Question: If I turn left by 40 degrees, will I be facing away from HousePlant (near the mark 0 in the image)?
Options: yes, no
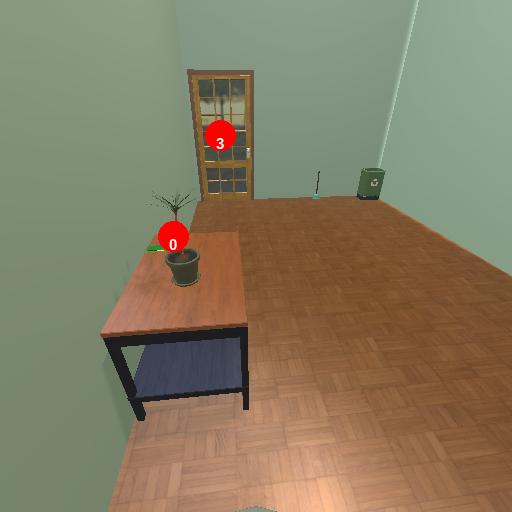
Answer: yes